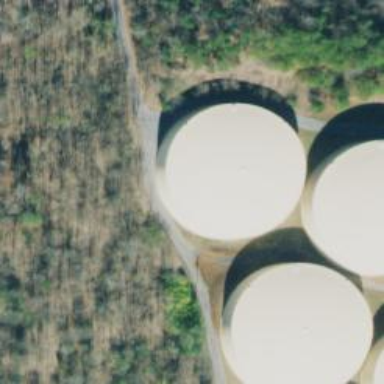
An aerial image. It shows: Storage tank designed to hold water.